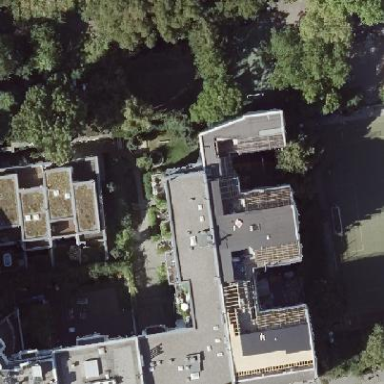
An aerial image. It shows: Residential building with apartments.